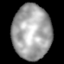
Tissue: lung
Cell type: Epithelial cells
Senescence score: 0.208
Nuclear area (px): 2056
Mean DAPI intensity: 163.538